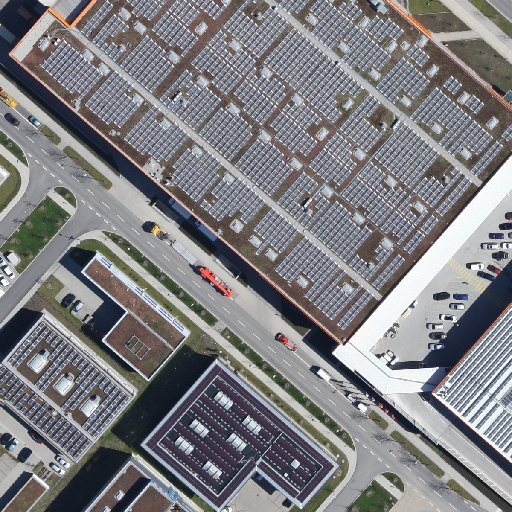
Referring expression: truck in the parking area